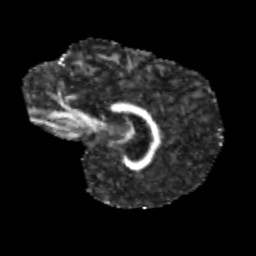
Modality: FA
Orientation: sagittal
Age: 13
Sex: male
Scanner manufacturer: siemens
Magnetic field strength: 3 T
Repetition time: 3.8 s
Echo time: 0.07 s